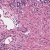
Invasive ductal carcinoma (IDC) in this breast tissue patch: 1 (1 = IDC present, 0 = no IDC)